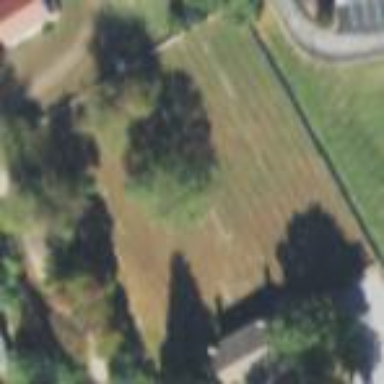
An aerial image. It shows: Cemetery.